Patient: sex M, age 47
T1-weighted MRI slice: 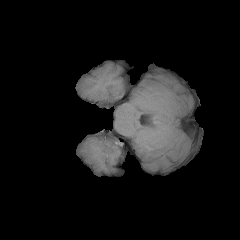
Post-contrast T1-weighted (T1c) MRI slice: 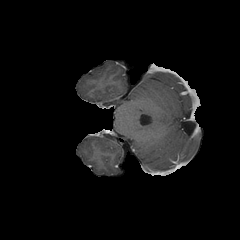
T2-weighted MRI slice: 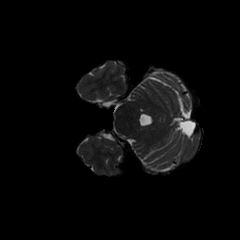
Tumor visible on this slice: no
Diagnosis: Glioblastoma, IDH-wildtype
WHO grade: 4